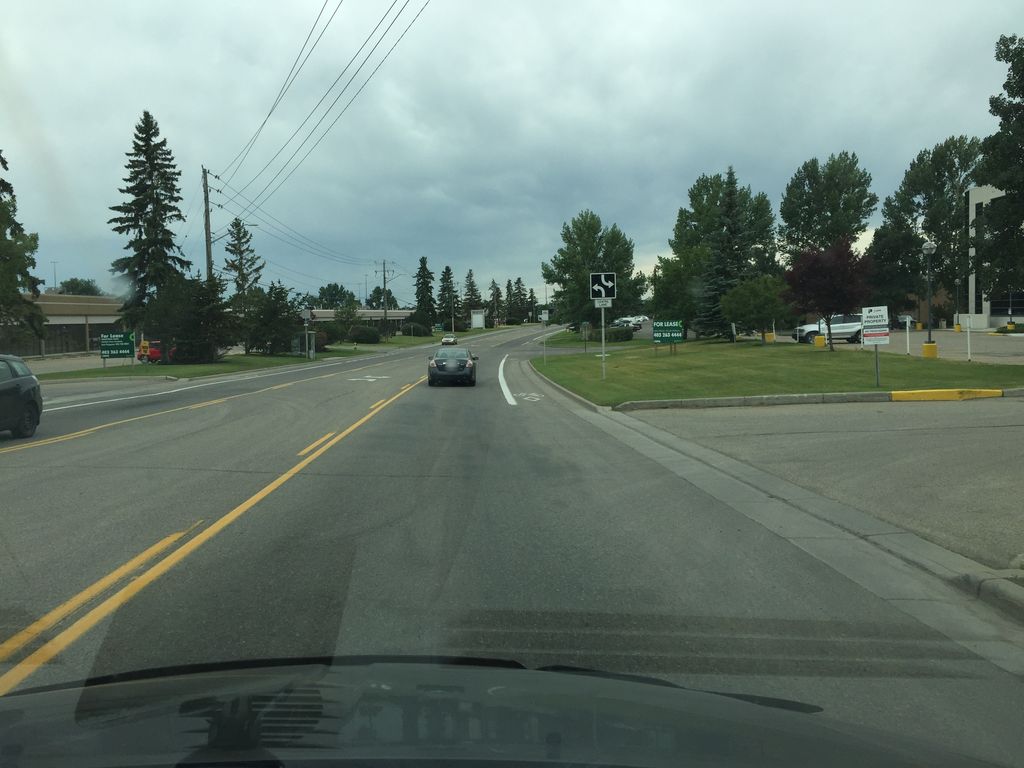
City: calgary